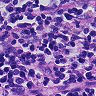
Metastatic tissue present: no